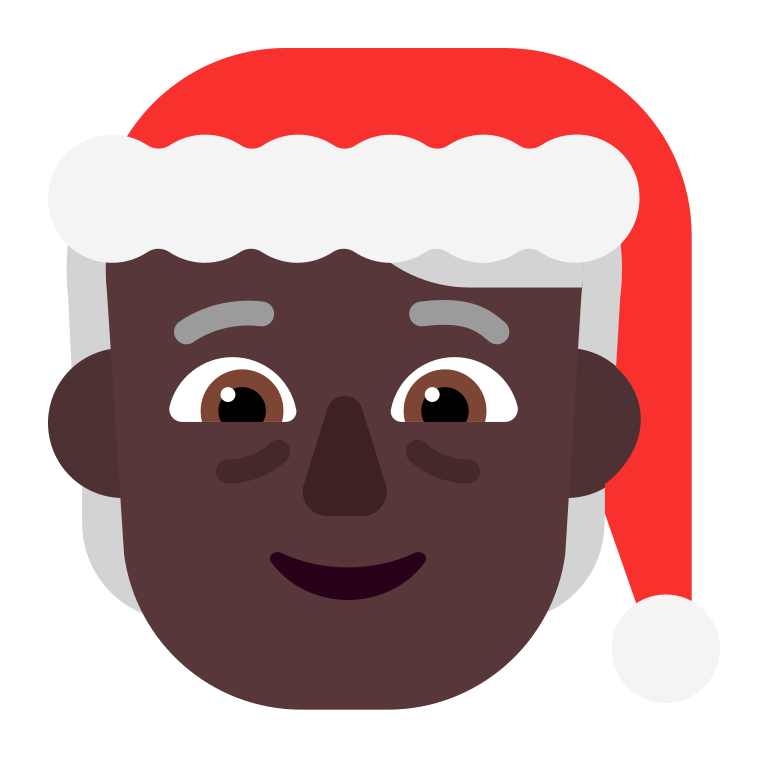
mx claus flat dark